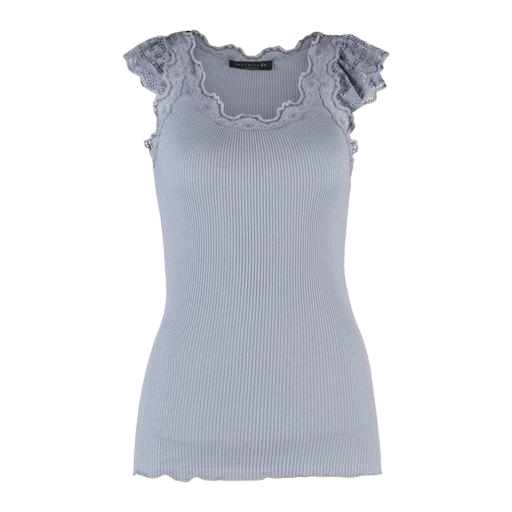
lace-trimmed ribbed tank, blue lace-accented top, gray lace-trim top, white background